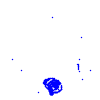
Particle: electron